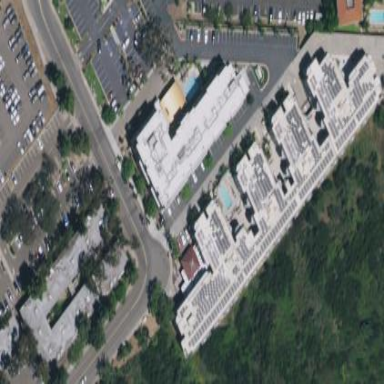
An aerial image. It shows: Commercial hotel building.